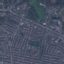
Label: Residential